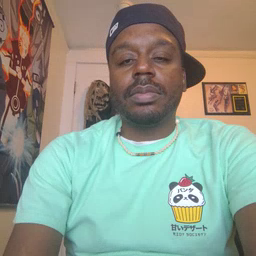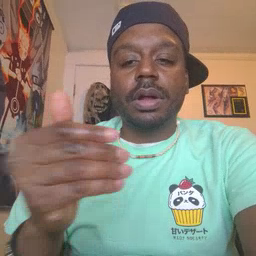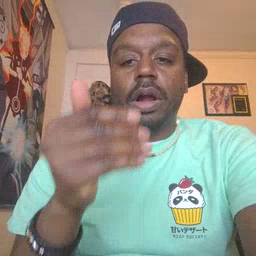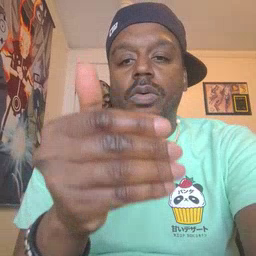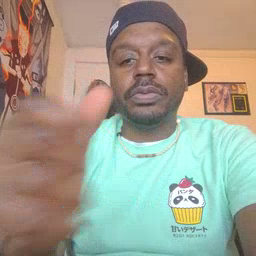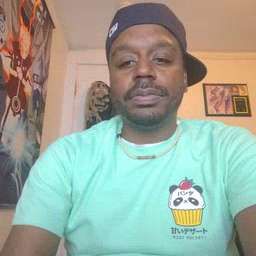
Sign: close